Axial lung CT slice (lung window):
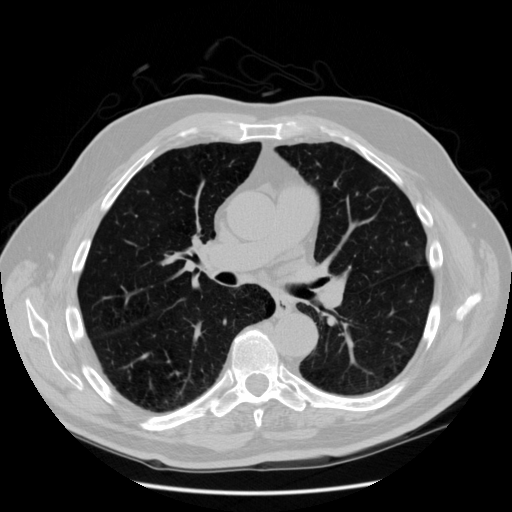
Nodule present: no